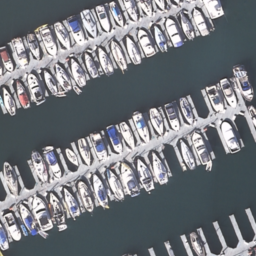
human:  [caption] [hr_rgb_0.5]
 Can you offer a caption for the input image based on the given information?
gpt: Many boats docked neatly at the harbor and the water is deep blue .

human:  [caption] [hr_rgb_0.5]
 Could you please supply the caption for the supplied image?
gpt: Many boats docked neatly at the harbor and many positions are free .

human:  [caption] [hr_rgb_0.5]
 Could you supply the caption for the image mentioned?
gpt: Lots of boats docked neatly at the harbor .

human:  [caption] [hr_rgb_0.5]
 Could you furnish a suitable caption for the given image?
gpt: Lots of boats docked at the harbor and the boats are closed to each other .

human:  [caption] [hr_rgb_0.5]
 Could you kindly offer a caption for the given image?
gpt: Lots of boats docked neatly at the harbor and many positions are free .